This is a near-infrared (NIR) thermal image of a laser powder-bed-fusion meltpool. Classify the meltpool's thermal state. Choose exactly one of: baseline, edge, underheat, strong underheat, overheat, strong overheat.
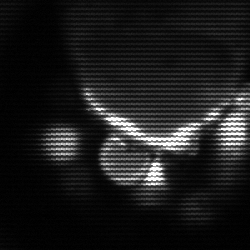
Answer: baseline